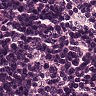
Metastatic tissue present: no